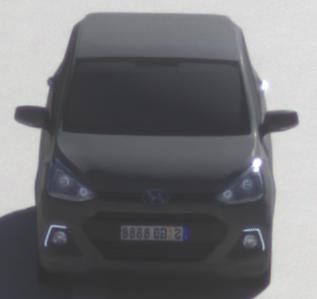
Make: Hyundai
Model: i10
Detailed model: Gen. 2
Model produced from: 2013
Model produced until: 2019
Doors: 5
Color: gray
Road condition: dry road
Daytime: morning or afternoon
Contrast: high contrast